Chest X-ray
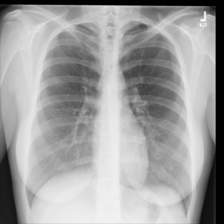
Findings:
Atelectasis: negative
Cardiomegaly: negative
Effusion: negative
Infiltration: negative
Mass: negative
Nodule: negative
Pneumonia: negative
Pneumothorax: negative
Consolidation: negative
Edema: negative
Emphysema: negative
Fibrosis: negative
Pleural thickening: negative
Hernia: negative